Question: I have a problem with my WPF applications on certain systems. Namely, every other time when the application is started, the layout seems completely broken (unreadable text, elements and controls missing parts, appearing where they're not supposed to be etc).
I've read that it has something to do with graphics drivers, but how can Microsoft expect us to work with this tech when they can't even ensure proper rendering on most systems?
I have to rewrite my latest application on Win-forms because I can't be too sure something like this isn't going to happen on my customers' computers (and given the numbers game, it certainly will at some point). Example:

This is supposed to be a gridview placed inside a groupbox. Yet, the groupbox seems completely torn apart and places it's child elements in wrong places.
Like I said, this doesn't happen every time on every system, but it happens often enough that it has become a major concern for me.
Any suggestions, short of rewriting everything in Winforms (this is my first option already)?
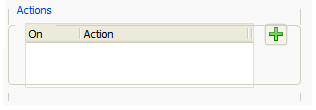
Answer: To prevent driver issues you can switch to software rendering for Windows which are having issues with this code:
'''
(PresentationSource.FromVisual(this) as HwndSource).CompositionTarget.RenderMode = RenderMode.SoftwareOnly;
'''
However, what you're seeing doesn't look like a driver issue (they're usually seen as tearing or blurring of parts of the UI). Placement of elements is handled by the layout engine running on the CPU so isn't affected by the graphics card. If it happens consistently on specific machines it's more likely a theming issue. If it doesn't happen consistently you might be running into a layout engine bug and may be able to fix the problem by using an alternate layout.